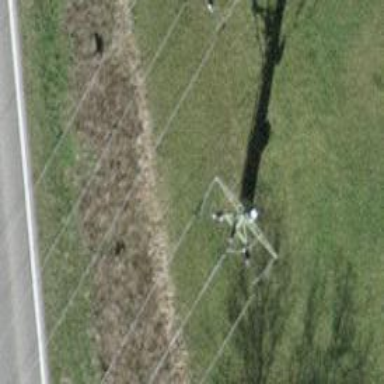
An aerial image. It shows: Three cables of power line.